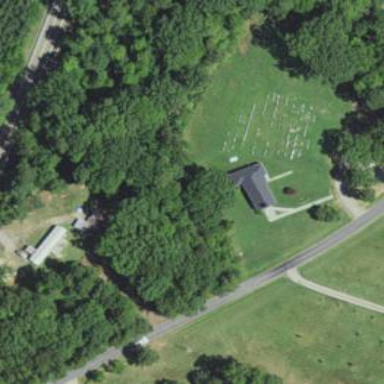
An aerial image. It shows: Religious grave yard.